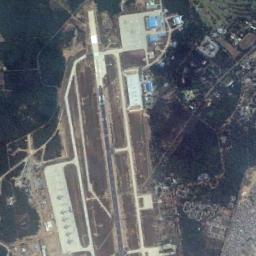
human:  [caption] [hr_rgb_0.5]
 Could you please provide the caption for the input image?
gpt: An airport with some parallel runways and open areas in the vacant lot and some villages beside .

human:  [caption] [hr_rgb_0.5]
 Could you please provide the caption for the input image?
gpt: An airport is surrounded by many trees and grass .

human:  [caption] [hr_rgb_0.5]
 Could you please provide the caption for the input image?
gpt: The greening of this airport is very good .

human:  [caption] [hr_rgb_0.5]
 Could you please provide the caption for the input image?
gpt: A complex airport with many runways and buildings is surrounded by a green farmland .

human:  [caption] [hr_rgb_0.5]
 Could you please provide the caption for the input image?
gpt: There are straight roads in the airport .